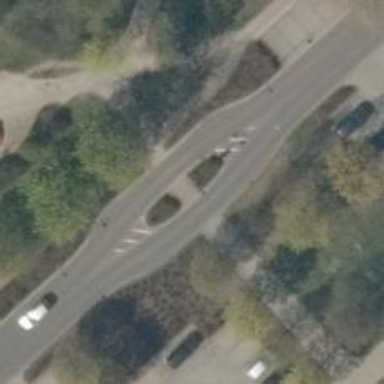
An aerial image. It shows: Uncontrolled crossing with pedestrian island.